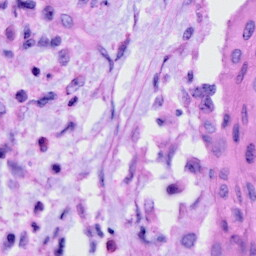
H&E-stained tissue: Cervix